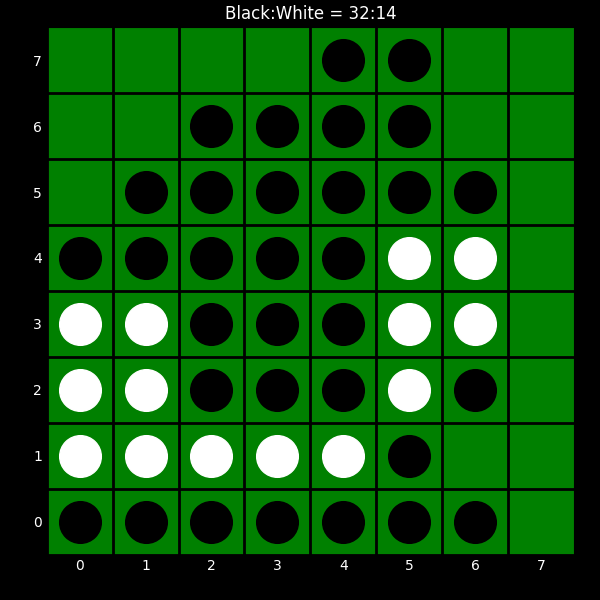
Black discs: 32
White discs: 14